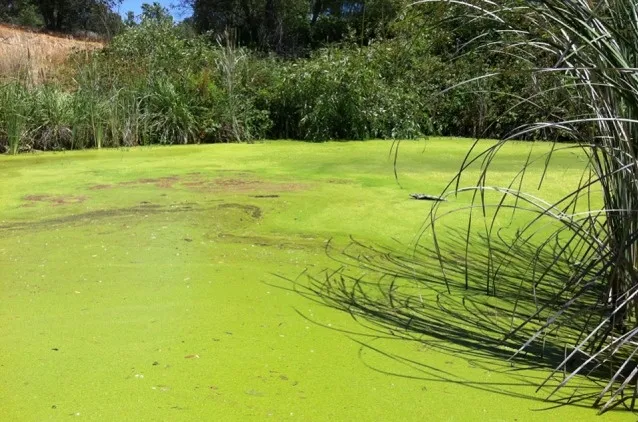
Lake surface covered with a dense growth of Wolffia columbiana. W. columbiana is a small, free-floating aquatic plant commonly known as watermeal and native to California. Watermeal is non-toxic and thrives in nutrient-rich water, conditions suitable for cyanbacteria growth and toxin production.
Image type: medical_photograph (skin_photograph)